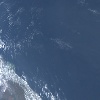
Label: water